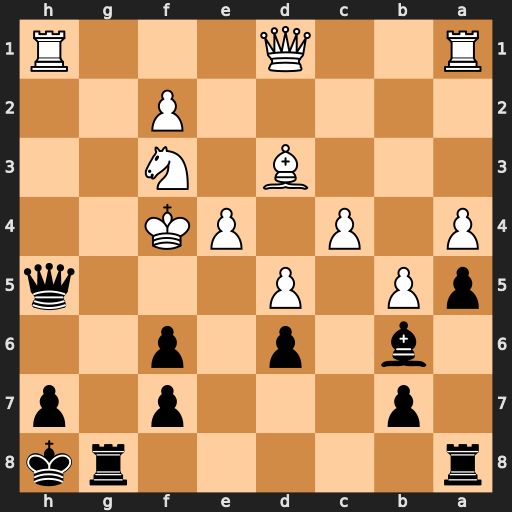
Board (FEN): r5rk/1p3p1p/1b1p1p2/pP1P3q/P1P1PK2/3B1N2/5P2/R2Q3R
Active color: b
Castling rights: -
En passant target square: -
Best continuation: Qg4#